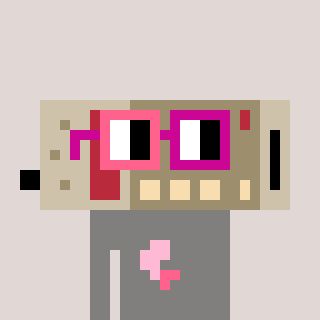
a pixel art character with square pink and red glasses, a cordless phone-shaped head and a bluegrey-colored body on a warm background